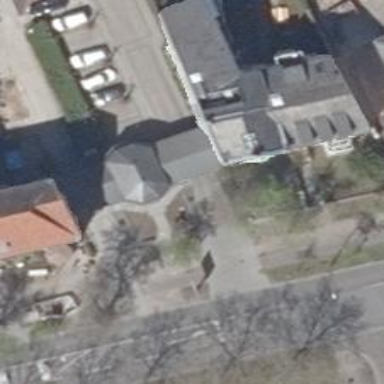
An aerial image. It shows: Driveway that serves as building passage under tunnel.